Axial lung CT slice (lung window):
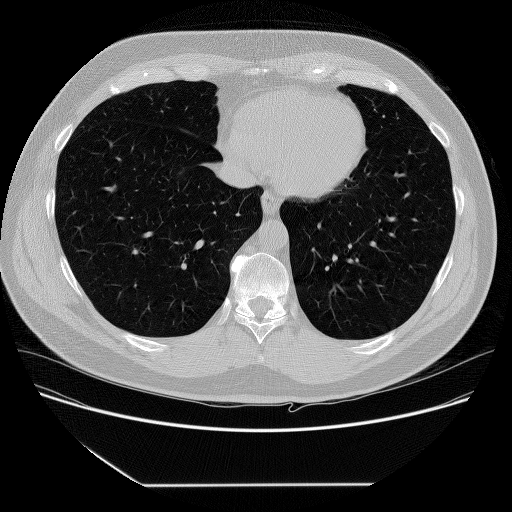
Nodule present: no